Question: here is the (not working code) and it should print the shape below but its not :
'''
static void Main(string[] args)
{
int i = 1;
int k = 5;
int h = 1;
while (i <= 5)
{
Console.WriteLine("");
while (k > i)
{
Console.Write(" ");
k--;
}
while (h <= i)
{
Console.Write("**");
h++;
}
i++;
}
Console.ReadLine();
}
'''

but when I try to do the same using the while statement the shape gets totally messed up.
any help ?
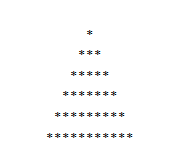
Answer: You have to declare 'k' and 'h' within the loop:
'''
static void Main(string[] args)
{
int i = 1;
while (i <= 5)
{
int k = 5;
int h = 1;
Console.WriteLine("");
while (k > i)
{
Console.Write(" ");
k--;
}
while (h <= i)
{
Console.Write("**");
h++;
}
i++;
}
Console.ReadLine();
}
'''
With your current solution, after first outer loop iteration, inner loops do nothing.